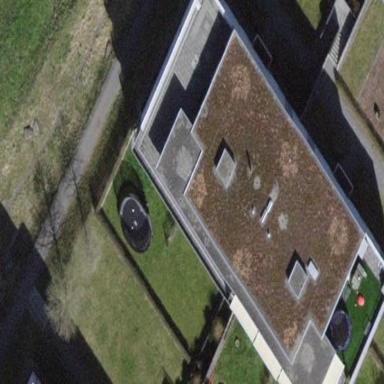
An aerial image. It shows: Building with flat roof.